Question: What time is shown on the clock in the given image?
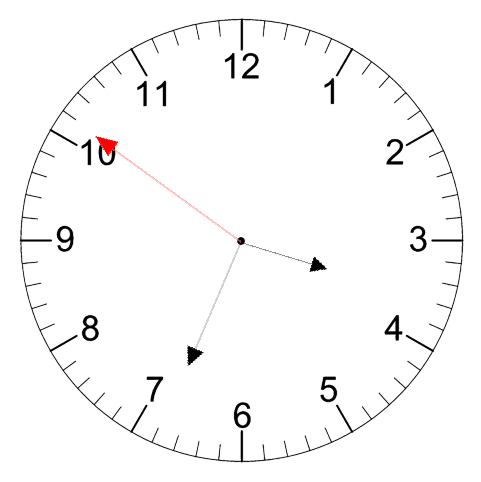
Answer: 03:33:51